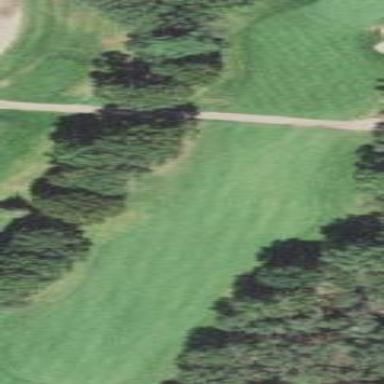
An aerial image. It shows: Grassy area designated for leisure activities. It is golf fairway utilized for the sport of golf.